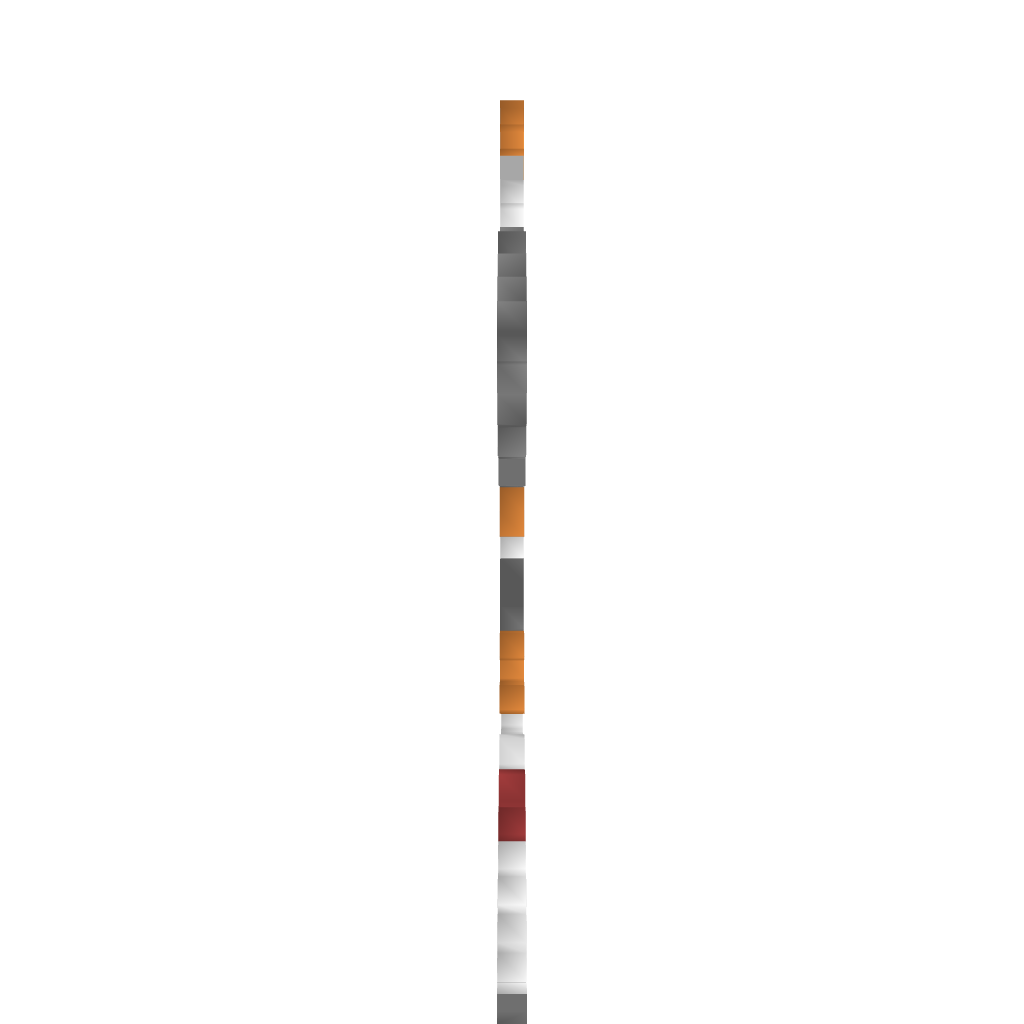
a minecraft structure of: Tails from Sonic 2 bad low quality